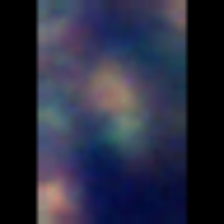
Taxon: Unknown_full_image
Group: Unknown